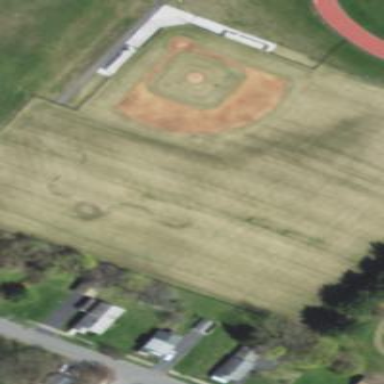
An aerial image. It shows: Baseball pitch for leisure land.